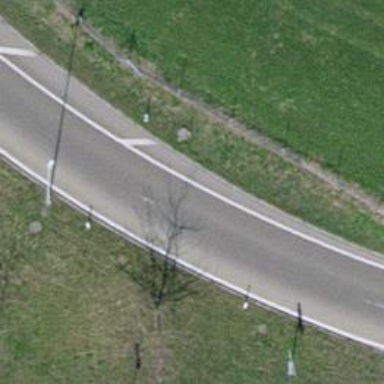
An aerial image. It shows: Asphalt motorway link.